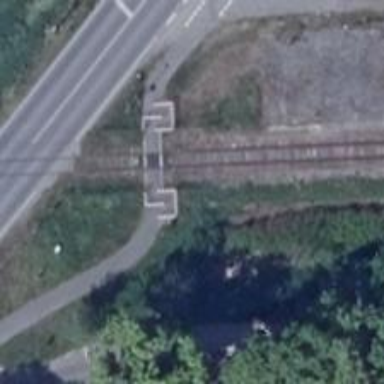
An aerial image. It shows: Railway track.